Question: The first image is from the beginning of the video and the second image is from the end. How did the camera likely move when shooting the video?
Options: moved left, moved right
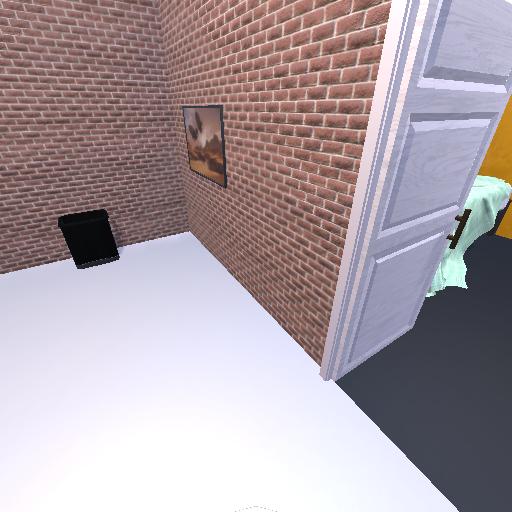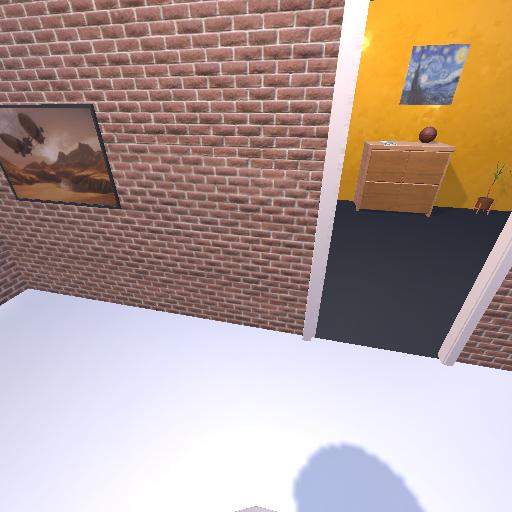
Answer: moved left